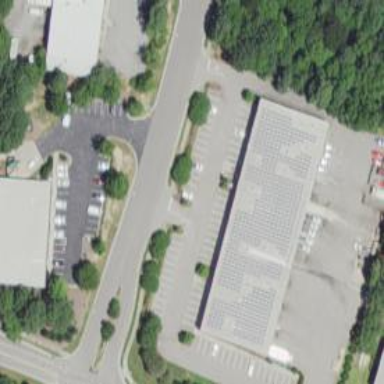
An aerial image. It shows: Commercial building.